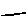
Label: line